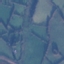
Label: Pasture